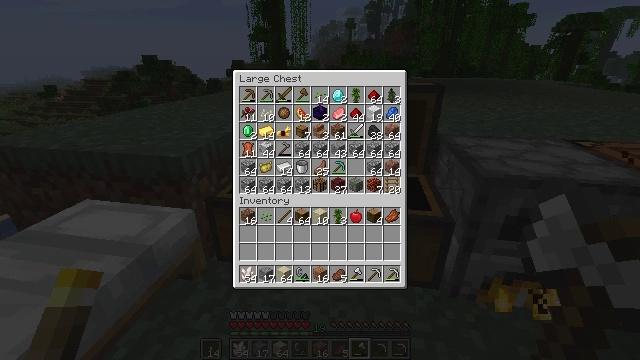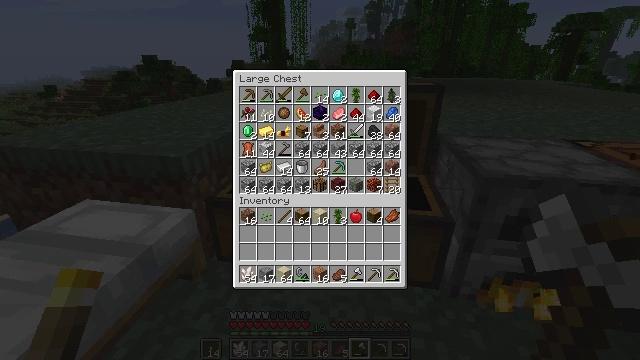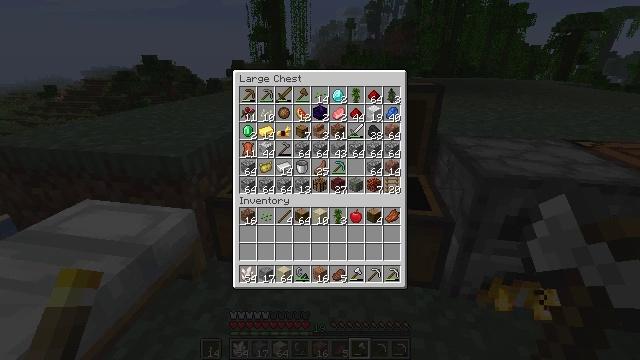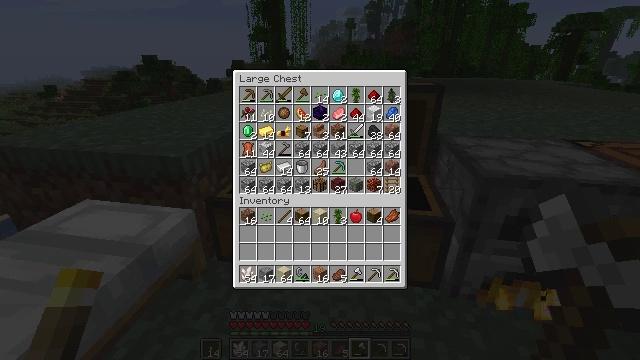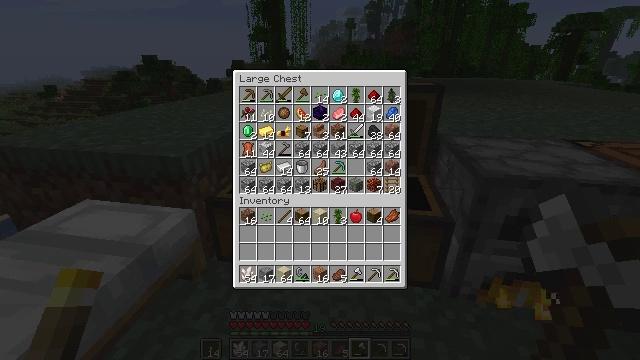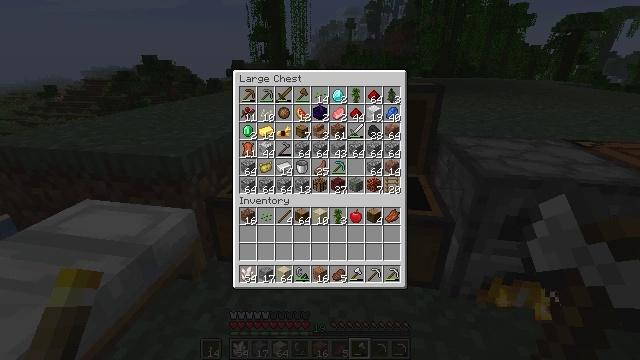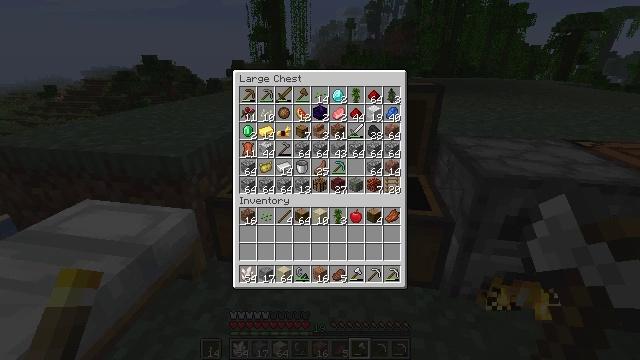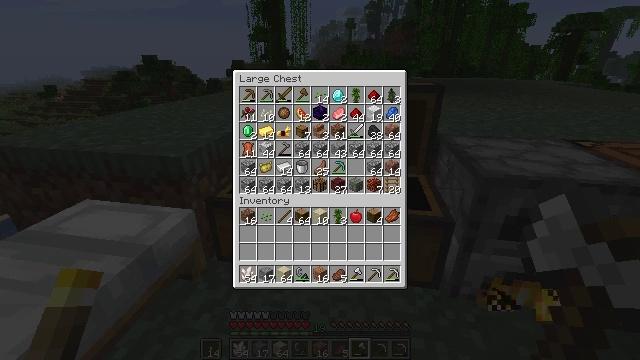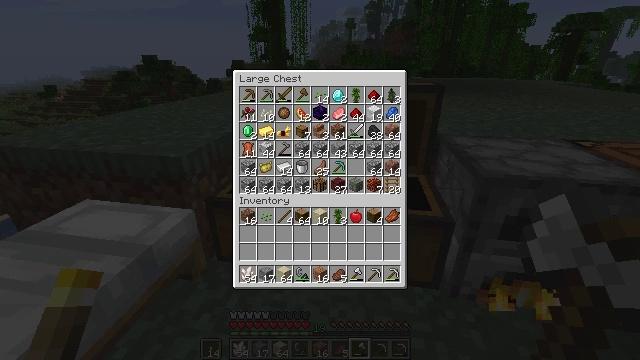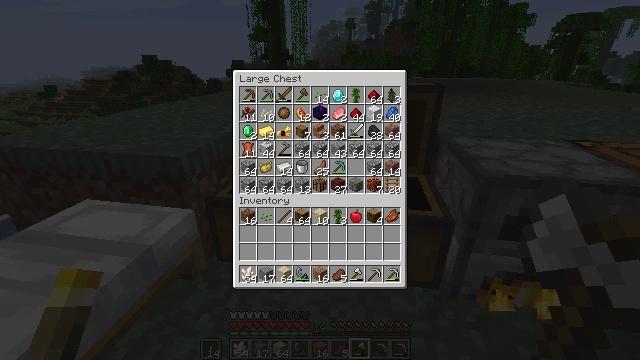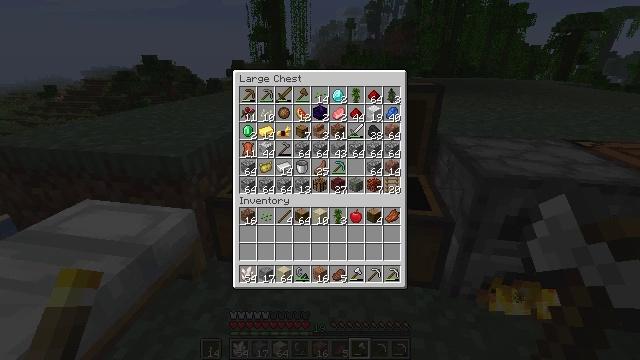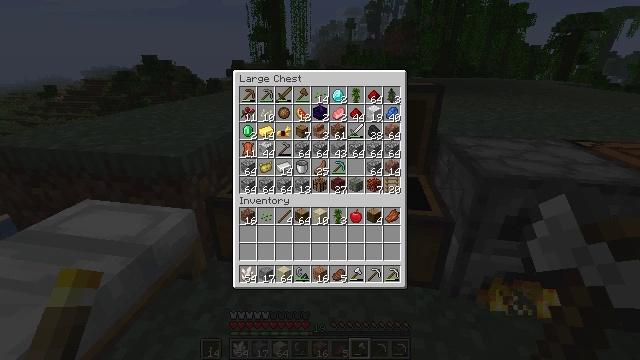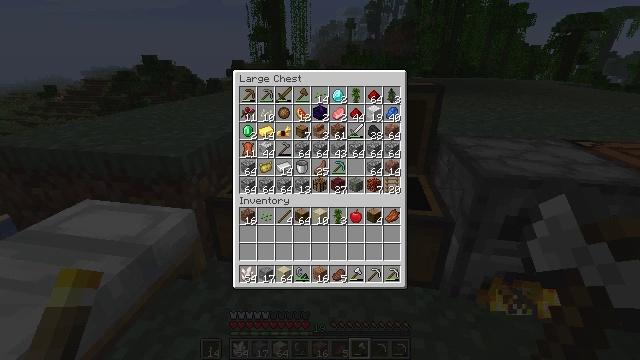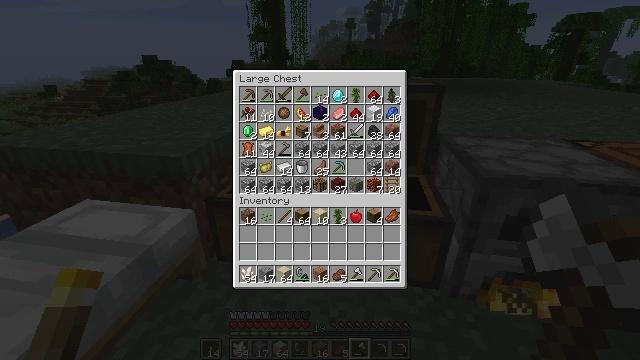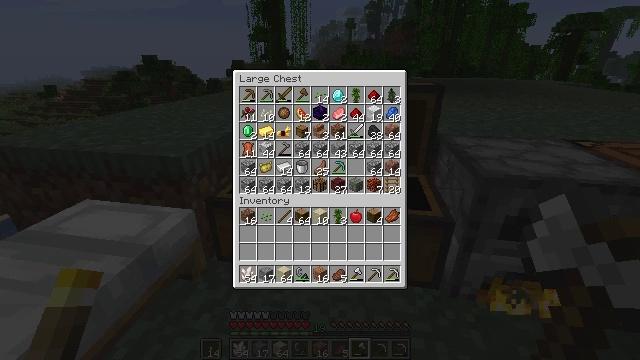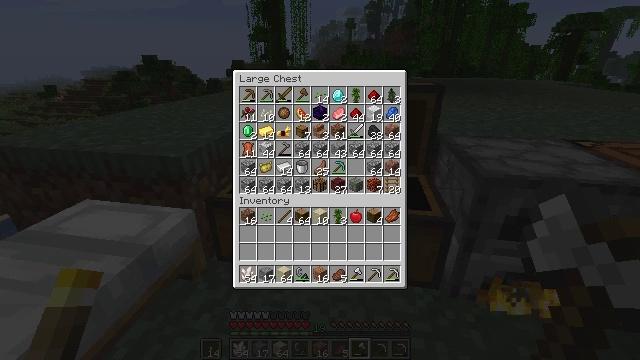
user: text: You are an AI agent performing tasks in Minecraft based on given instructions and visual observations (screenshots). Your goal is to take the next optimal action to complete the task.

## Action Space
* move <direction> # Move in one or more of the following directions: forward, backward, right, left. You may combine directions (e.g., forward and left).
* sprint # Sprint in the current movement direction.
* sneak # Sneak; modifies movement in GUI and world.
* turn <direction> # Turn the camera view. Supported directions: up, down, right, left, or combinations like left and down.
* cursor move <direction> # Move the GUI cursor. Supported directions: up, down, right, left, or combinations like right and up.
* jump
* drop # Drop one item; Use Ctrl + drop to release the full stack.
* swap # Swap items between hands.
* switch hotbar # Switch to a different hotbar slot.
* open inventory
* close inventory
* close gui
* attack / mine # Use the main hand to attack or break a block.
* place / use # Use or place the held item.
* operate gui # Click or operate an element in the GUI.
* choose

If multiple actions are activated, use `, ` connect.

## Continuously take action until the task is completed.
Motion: motion action
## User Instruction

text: Create a diamond shovel on the crafting table.
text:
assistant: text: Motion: no_op
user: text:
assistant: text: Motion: no_op
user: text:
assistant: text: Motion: no_op
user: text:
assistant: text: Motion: no_op
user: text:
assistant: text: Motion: no_op
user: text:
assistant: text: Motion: no_op
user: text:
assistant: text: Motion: no_op
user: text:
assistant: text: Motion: no_op
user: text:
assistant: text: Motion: no_op
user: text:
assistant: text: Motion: no_op
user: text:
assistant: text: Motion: no_op
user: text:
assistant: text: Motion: no_op
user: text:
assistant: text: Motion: no_op
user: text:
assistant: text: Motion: no_op
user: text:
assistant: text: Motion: no_op
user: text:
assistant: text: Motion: no_op
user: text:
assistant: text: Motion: no_op
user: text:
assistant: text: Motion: no_op
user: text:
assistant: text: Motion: no_op
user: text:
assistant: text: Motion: no_op
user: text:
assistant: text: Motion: no_op
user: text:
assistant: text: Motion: no_op
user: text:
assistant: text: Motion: no_op
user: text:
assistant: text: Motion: no_op
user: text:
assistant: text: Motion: no_op
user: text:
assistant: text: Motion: no_op
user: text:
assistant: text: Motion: no_op
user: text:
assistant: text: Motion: no_op
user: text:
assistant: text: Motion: no_op
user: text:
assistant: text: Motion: no_op